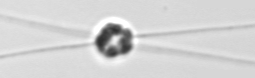
Label: Chaetoceros_danicus